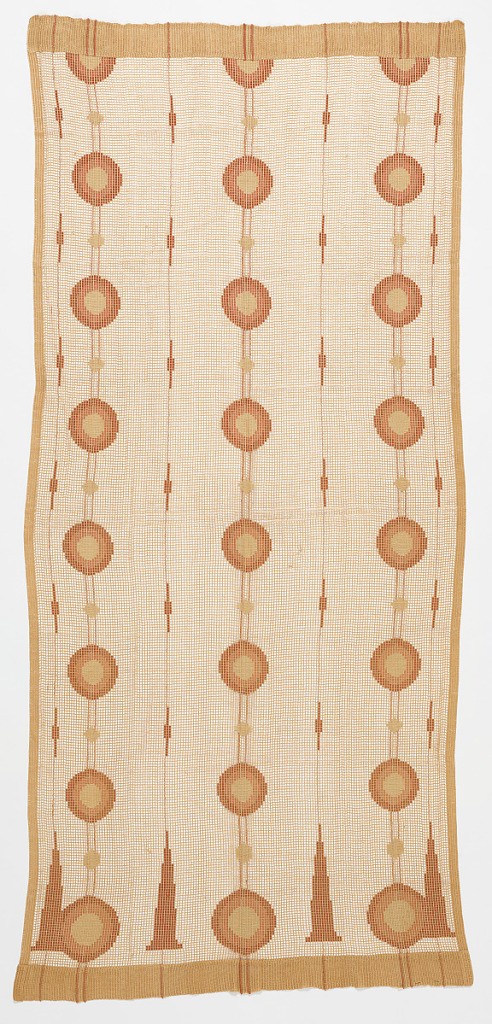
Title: Curtain panel
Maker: Unknown
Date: ca. 1905
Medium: cotton, viscose rayon Technique: plain weave with discontinuous supplementary weft
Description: Open weave curtain panel with concentric circles of dark orange, salmon pink and light brown. Elongated triangular forms along bottom edge.